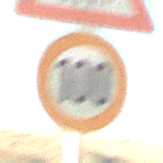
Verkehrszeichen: Geschwindigkeit100
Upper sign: ReiterLinks
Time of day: MorningAfternoon
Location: Outdoor (Nature)
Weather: PartlyCloudy
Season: NotSpecified
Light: Natural